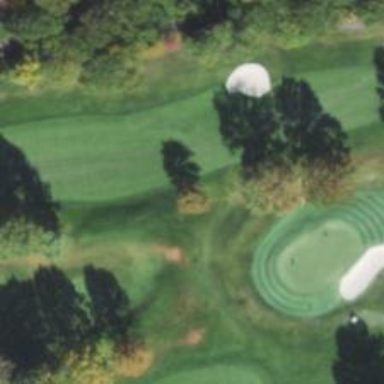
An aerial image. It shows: Golf hole.